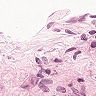
Metastatic tissue present: no